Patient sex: F
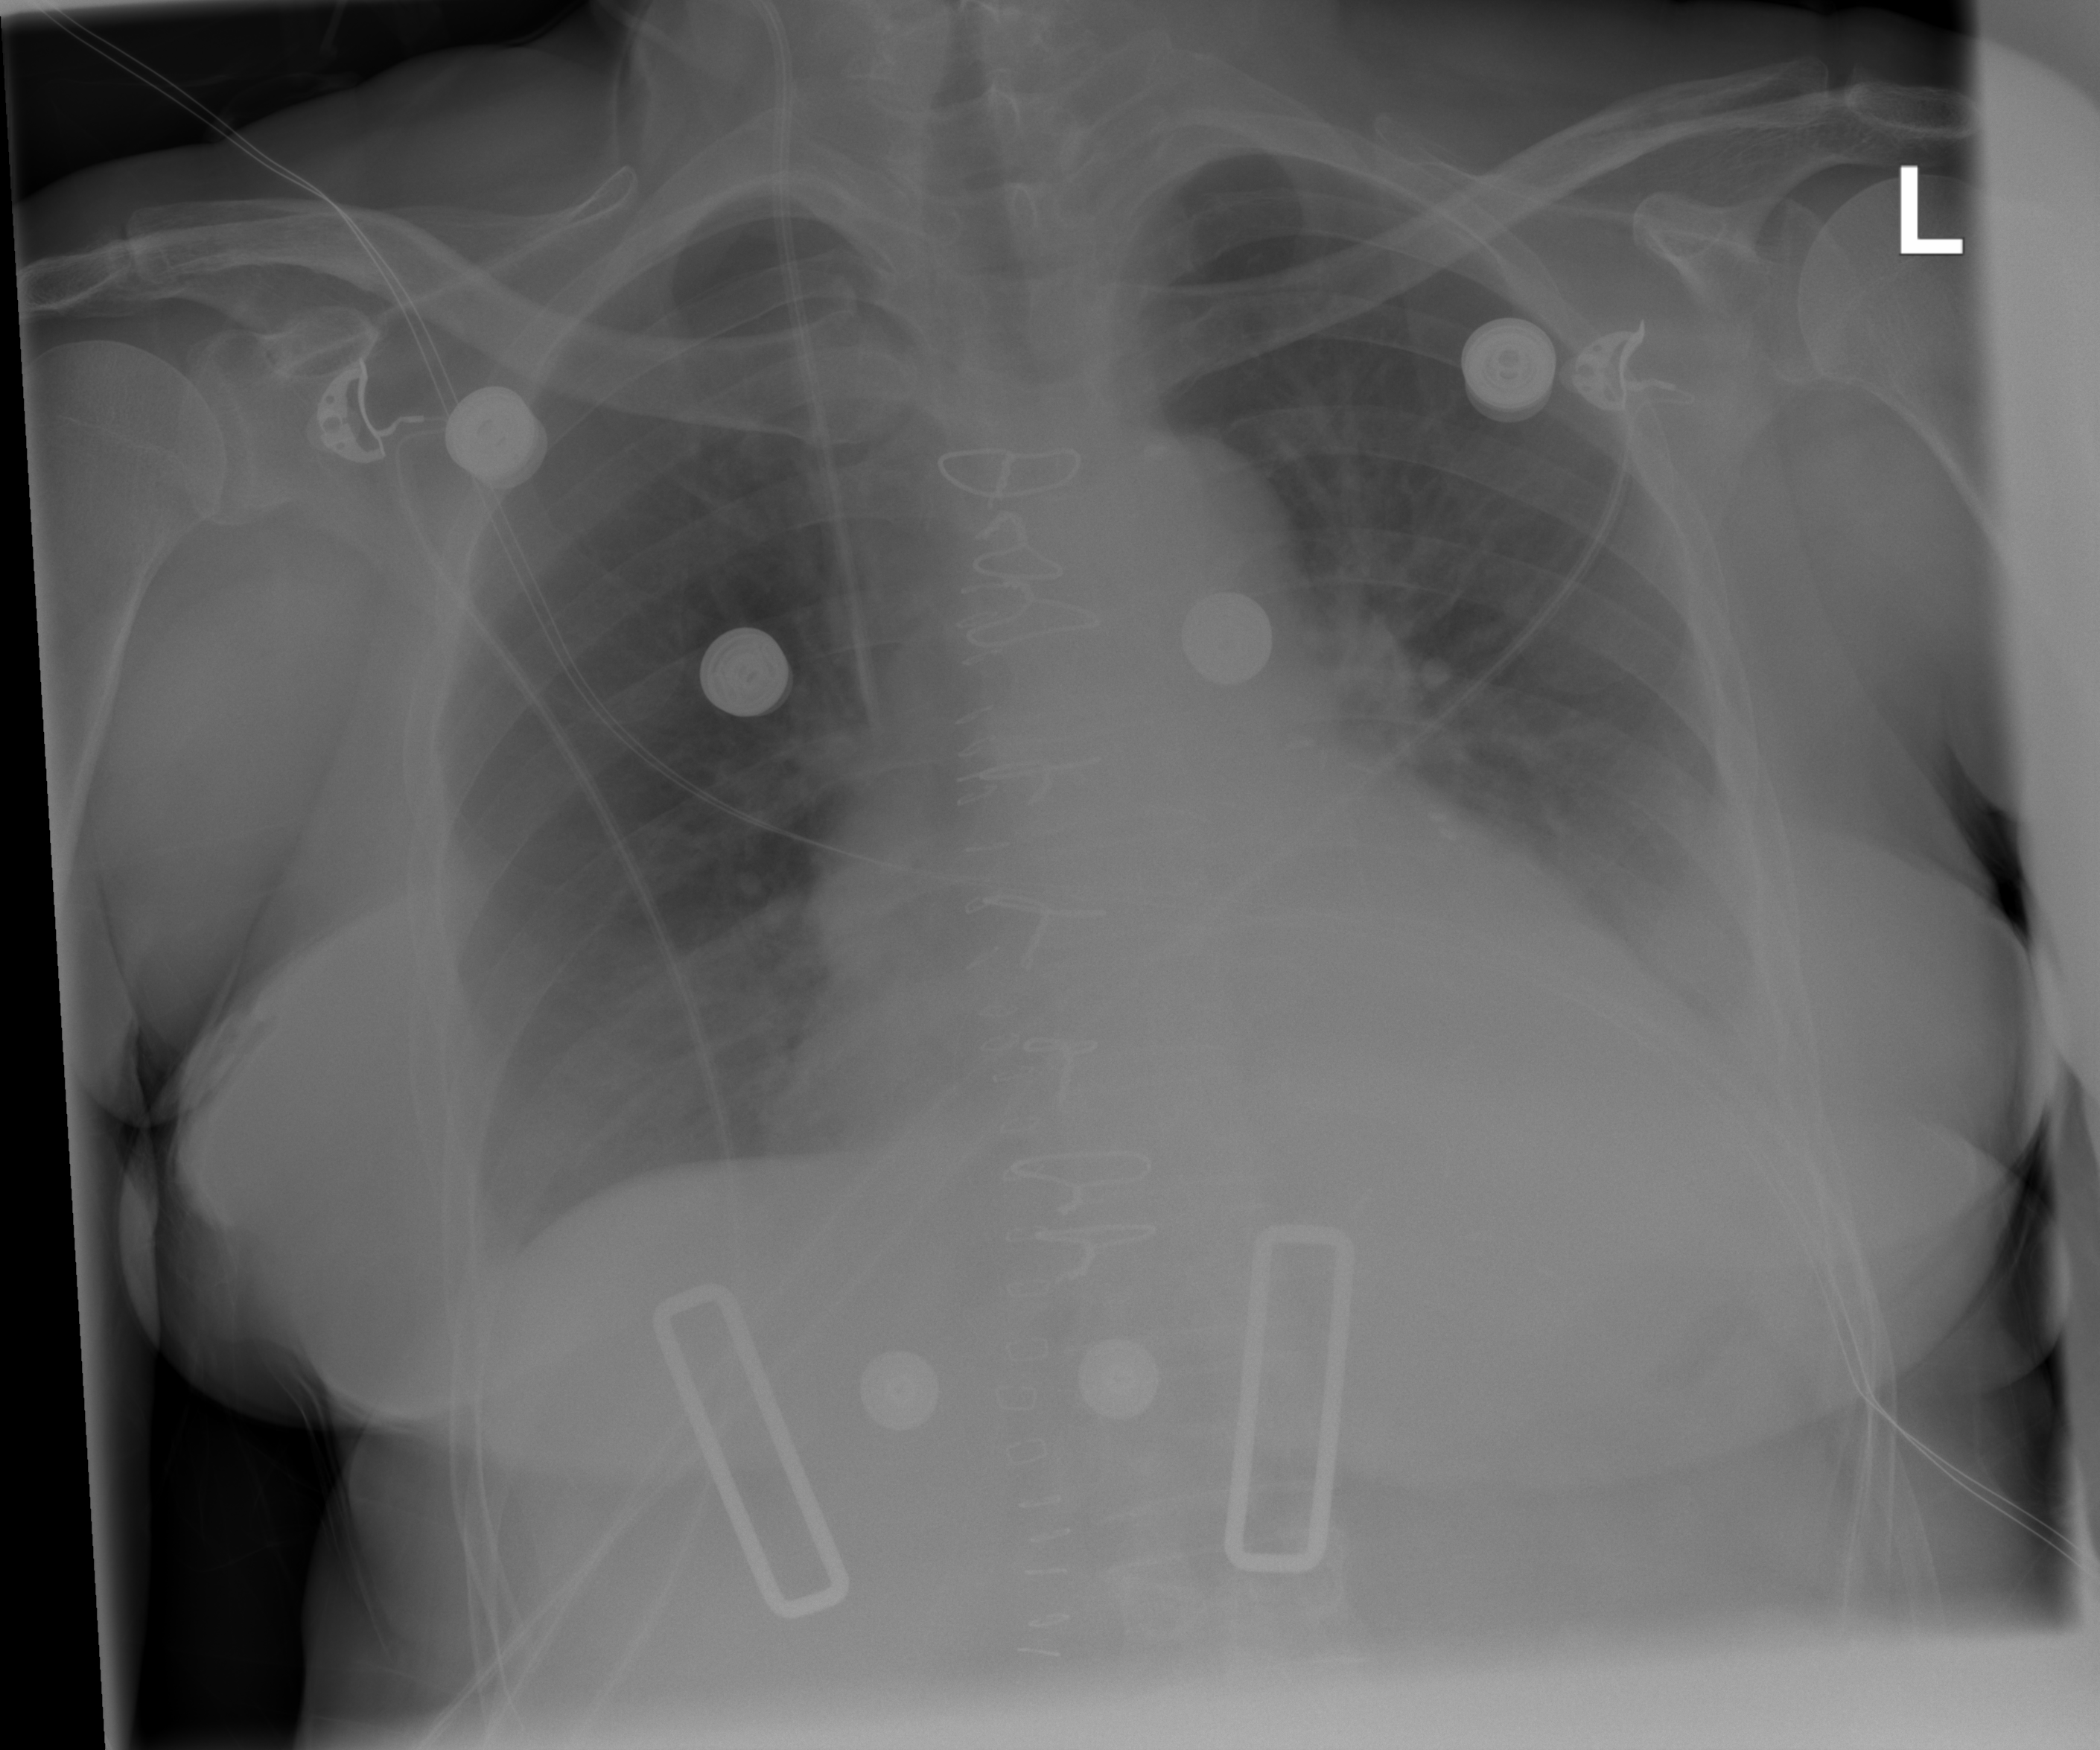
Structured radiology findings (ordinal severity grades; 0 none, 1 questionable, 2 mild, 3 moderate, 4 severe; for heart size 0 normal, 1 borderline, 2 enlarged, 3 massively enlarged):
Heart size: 2
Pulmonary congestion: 0
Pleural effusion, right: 0
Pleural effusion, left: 0
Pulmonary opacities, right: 0
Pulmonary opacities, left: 0
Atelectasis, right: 0
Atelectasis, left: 2